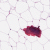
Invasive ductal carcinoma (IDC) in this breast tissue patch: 0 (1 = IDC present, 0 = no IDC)